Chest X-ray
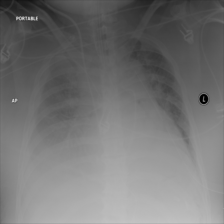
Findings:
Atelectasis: negative
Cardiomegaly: negative
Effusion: positive
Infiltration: positive
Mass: negative
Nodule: negative
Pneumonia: negative
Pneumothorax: negative
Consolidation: negative
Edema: negative
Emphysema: negative
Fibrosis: negative
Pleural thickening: negative
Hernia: negative